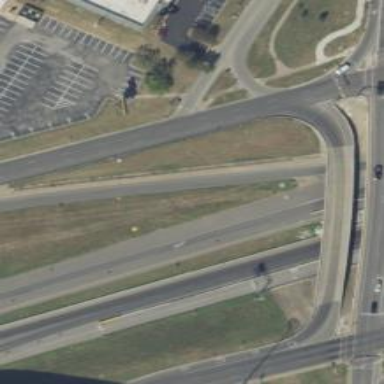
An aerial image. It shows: Secondary road with asphalt surface and frontage road.